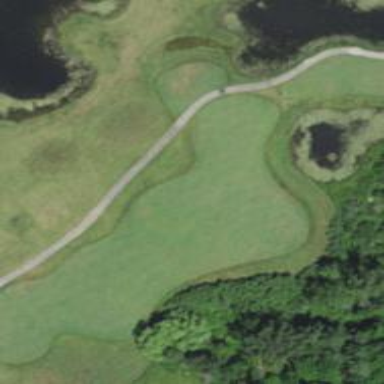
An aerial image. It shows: View of golf hole.